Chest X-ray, AP view. Patient: 28 years old, sex M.
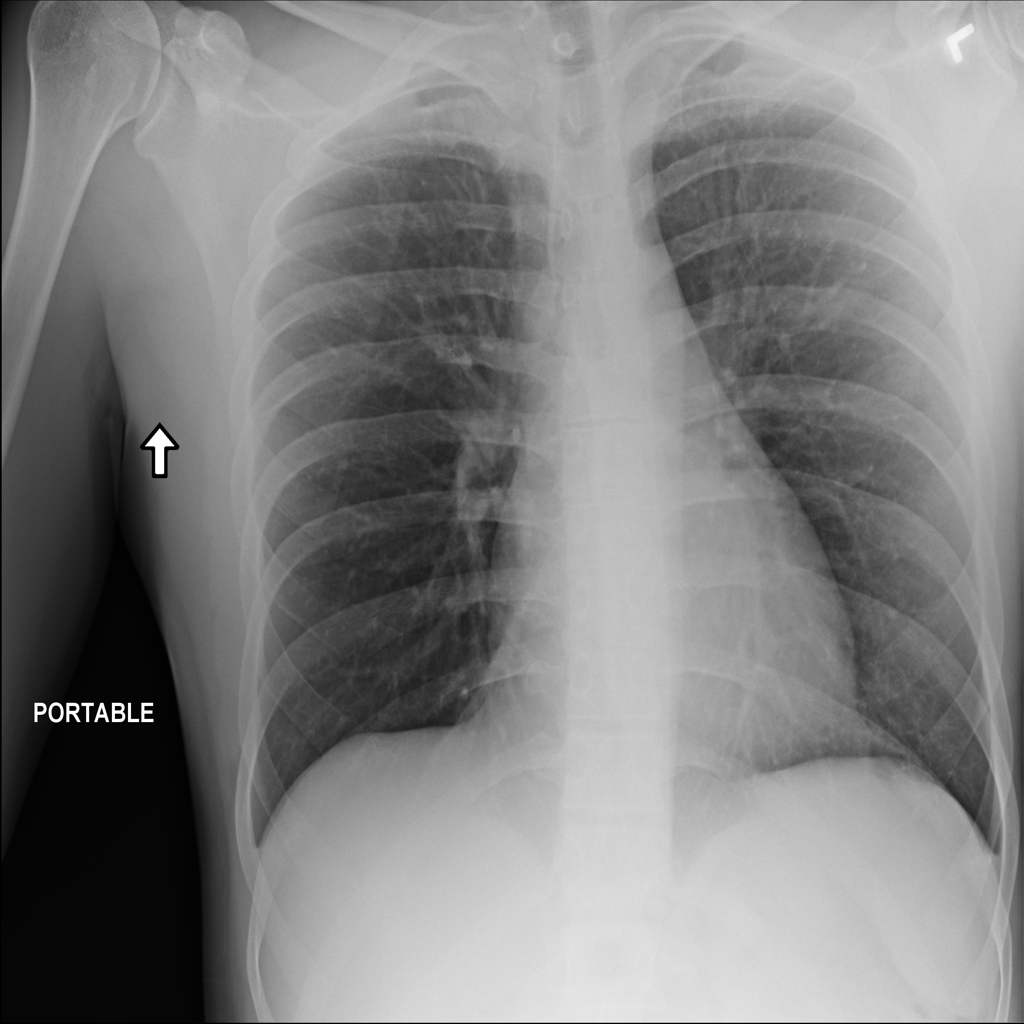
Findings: No Finding